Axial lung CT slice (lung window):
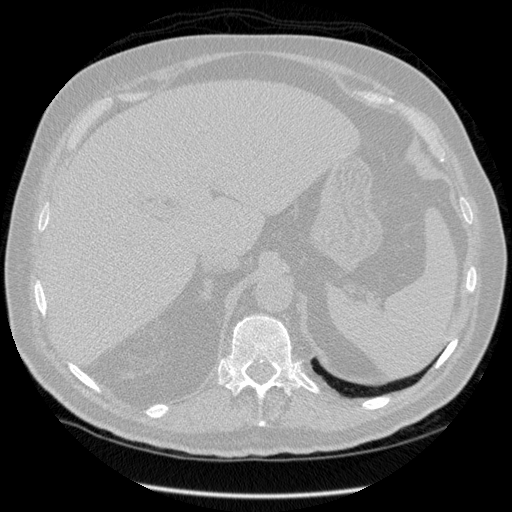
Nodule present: no